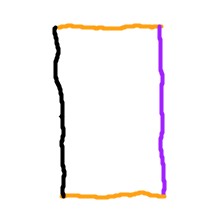
Shape: rectangle